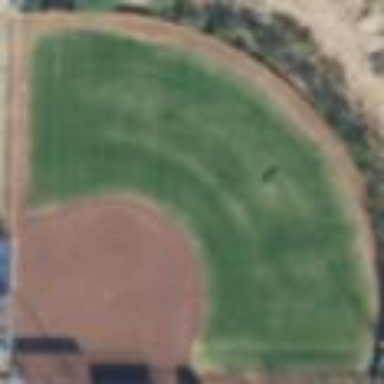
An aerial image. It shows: Baseball pitch for leisure land activities.